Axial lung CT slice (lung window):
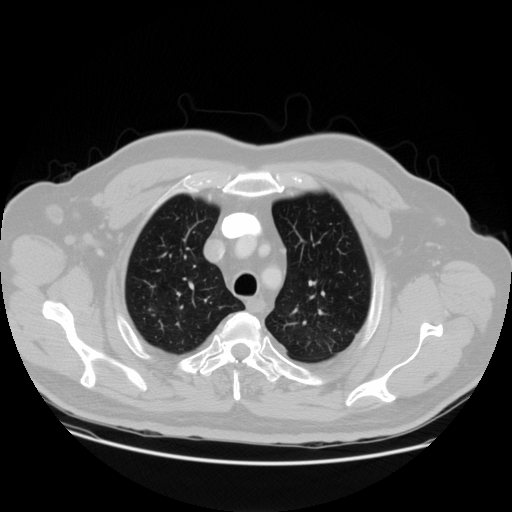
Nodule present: no